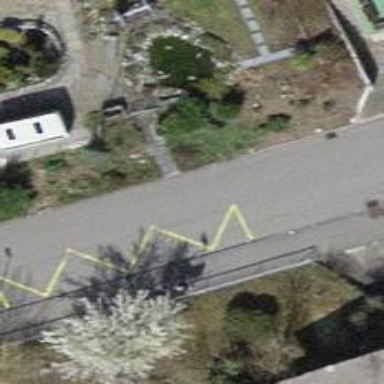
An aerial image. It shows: Bus stop equipped with public transport stop position.